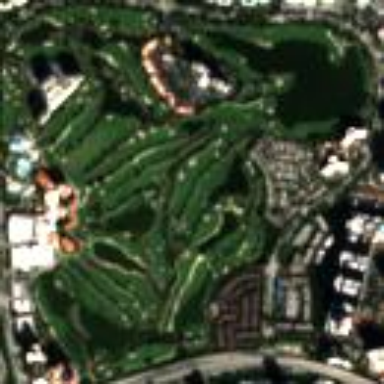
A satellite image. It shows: Golf course.